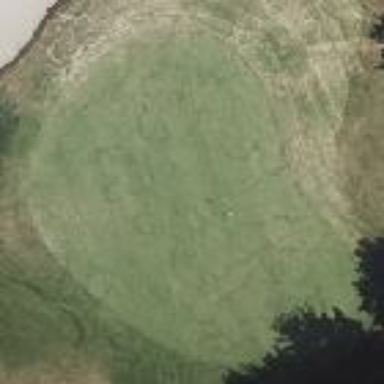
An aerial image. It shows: Golf green.